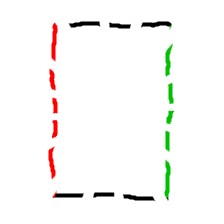
Shape: rectangle